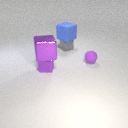
large blue rubber cube behind large purple metal cube